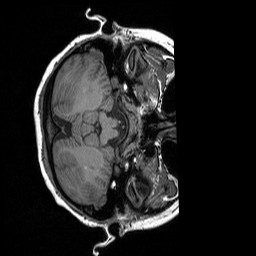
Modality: T1w
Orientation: axial
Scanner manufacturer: siemens
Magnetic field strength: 3 T
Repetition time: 1.76 s
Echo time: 0.0022 s